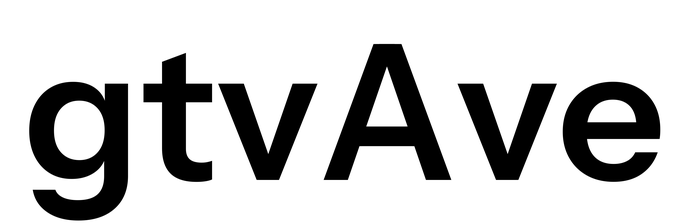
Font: InstrumentSans_SemiBold